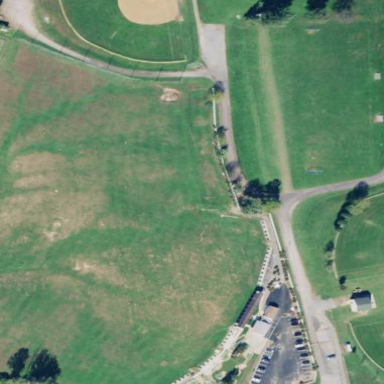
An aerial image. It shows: Park with driving range for golf.